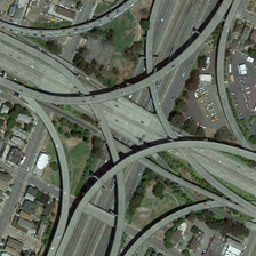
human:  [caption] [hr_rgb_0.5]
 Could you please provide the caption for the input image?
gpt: A viaduct surrounded by residential buildings and trees.

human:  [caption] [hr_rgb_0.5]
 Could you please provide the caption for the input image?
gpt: The viaduct is surrounded by apartment buildings and trees.

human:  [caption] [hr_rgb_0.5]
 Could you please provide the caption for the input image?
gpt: Viaducts, surrounded by residential houses and trees.

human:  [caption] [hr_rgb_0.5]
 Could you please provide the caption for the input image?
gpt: A bridge surrounded by habitats and trees.

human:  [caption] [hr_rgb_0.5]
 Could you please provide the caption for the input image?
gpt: A viaduct surrounded by apartments and trees.